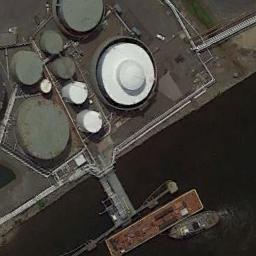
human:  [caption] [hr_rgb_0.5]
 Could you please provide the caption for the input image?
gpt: There are many storage tanks of different sizes .

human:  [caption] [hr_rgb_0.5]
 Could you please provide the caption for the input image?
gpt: There are many different sized storage tanks in the factory, And there is a river outside the factory .

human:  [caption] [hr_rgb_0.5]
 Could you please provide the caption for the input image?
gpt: There are six large white storage tanks and several rows of smaller storage tanks on the open space .

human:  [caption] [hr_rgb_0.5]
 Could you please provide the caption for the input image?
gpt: There are some storage tanks on the bare land next to the water .

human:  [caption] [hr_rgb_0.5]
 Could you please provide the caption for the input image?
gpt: There are several storage tanks on the harbor .